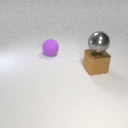
large gray metal sphere above large brown metal cube